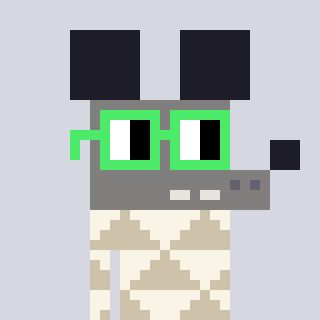
a pixel art character with square light green glasses, a mouse-shaped head and a bege-colored body on a cool background